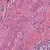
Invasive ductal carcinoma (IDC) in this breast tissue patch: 1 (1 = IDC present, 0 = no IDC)